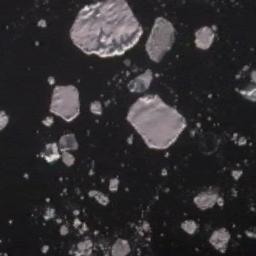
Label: sea_ice